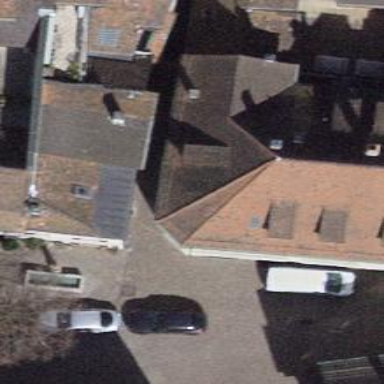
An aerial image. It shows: Building with tile roof.